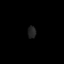
Tissue: lung
Cell type: Epithelial cells
Senescence score: 0.2204
Nuclear area (px): 97
Mean DAPI intensity: 34.639